Question: I am using windows 7 32bit computer. try to update my android studio when update restart button pressed some file is download but finally not update my android studio.following window is open what is this. how to update my android studio tel me
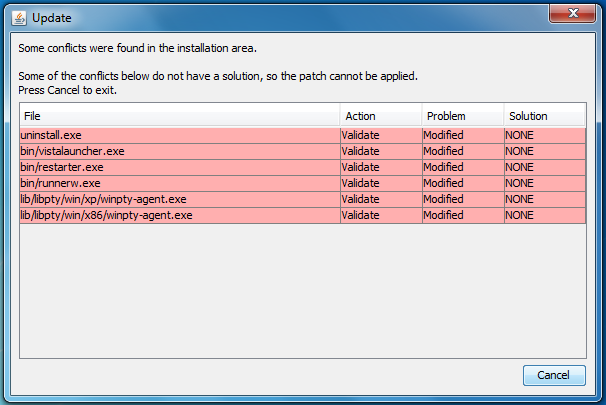
Answer: Go to location here you can see the sdk folder cut that and move it one step back and . change the path of sdk from
File -> project Structure into Project Structure
Left -> SDK Location
SDK location select Android SDK location (old version use Press +, add another sdk)
and try again. It should work.